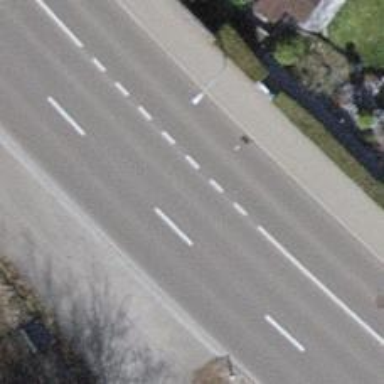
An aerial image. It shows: Unmarked crossing on footway.